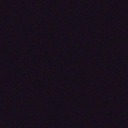
Screen state: off